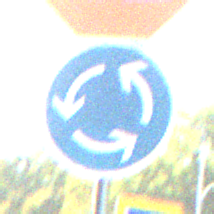
Verkehrszeichen: Kreisverkehr
Zusatzzeichen oben: Stop
Umgebung: Outdoor, Suburban
Tageszeit: MorningAfternoon
Wetter: Clear
Licht: Natural
Jahreszeit: NotSpecified
Kontrast: HighContrast